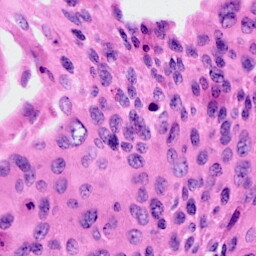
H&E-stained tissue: Cervix